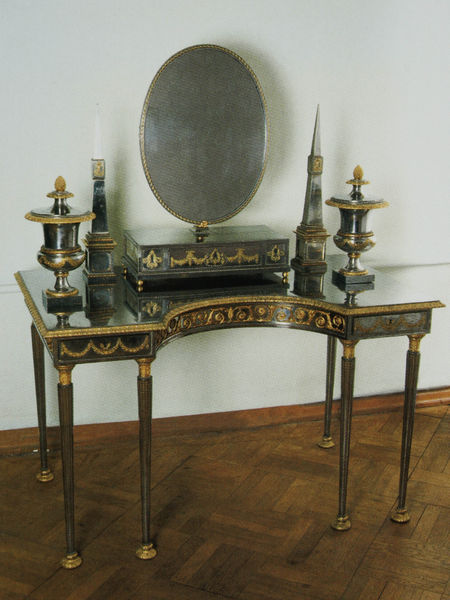
Titel: Toilettengarnitur von Katharina II.
Standort: St. Petersburg
Institution: Schloss Pawlowsk
Schlagwörter: fuß, schatten, weiß, frauen, ocker, braun, frankreich, glas, grau, hintergrund, holz, marmor, schmuck, schwarz, säule, säulen, tisch, schloss, muster, ornament, flaschen, wand, rahmen, silber, sockel, spitze, möbel, spiegel, tischbein, boden, gold, interieur, kelch, klassizismus, girlande, renaissance, vornehm, oval, rund, krug, ranken, vase, beine, bein, füße, kommode, schrank, schreibtisch, leiste, bogen, fußboden, parkett, dielen, rand, jugendstil, holzboden, dekor, floral, ornamente, verzierung, kerze, tischchen, lack, metall, vasen, glatt, platte, edel, foto, fotografie, kante, becher, beinchen, stütze, deckel, gefäß, messing, eckig, palast, tischbeine, gefässe, girlanden, kasten, photo, verziert, fries, kurve, komode, schubladen, frisiertisch, schminktisch, toilette, kerzenhalter, obelisk, ständer, konsole, beschlag, golden, sekretär, schatulle, empire, pyramide, schminken, fotographie, rundung, mahagoni, möbelstück, kästchen, metal, inkrustiert, verzierungen, beschläge, verschluss, laminat, aufsatz, gegenstände, aufbau, feston, festons, obelisken, ankleide, louis, exponat, urnen, konsoltisch, soiegel, holzparkett, obeliske, toilettentisch, monolith, beione, gegenstsnd, ploliert, schmincken, spiegelschränkchen, flasdchen